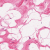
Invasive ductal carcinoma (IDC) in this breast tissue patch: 0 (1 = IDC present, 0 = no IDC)